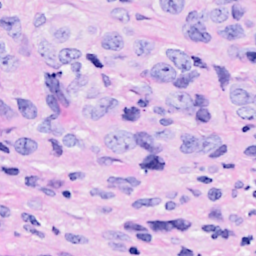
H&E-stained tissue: Breast